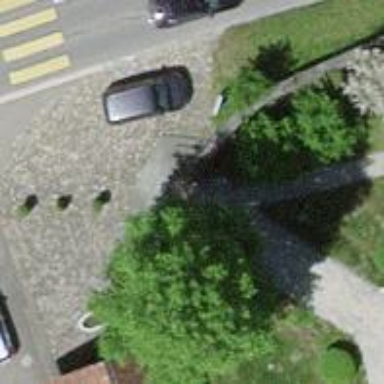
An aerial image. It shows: Stone slabs steps on the road.